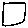
Label: square